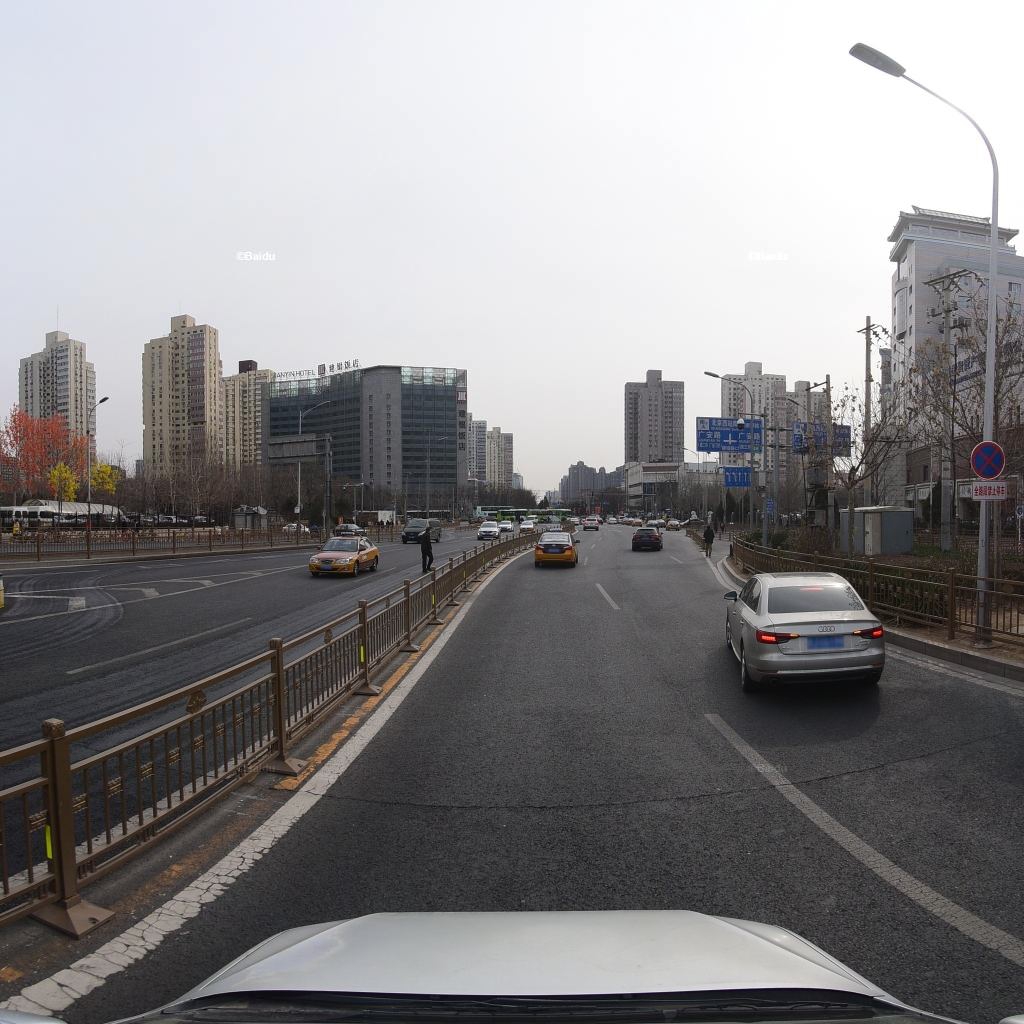
Region: Fengtai
Road damage annotations: transverse crack